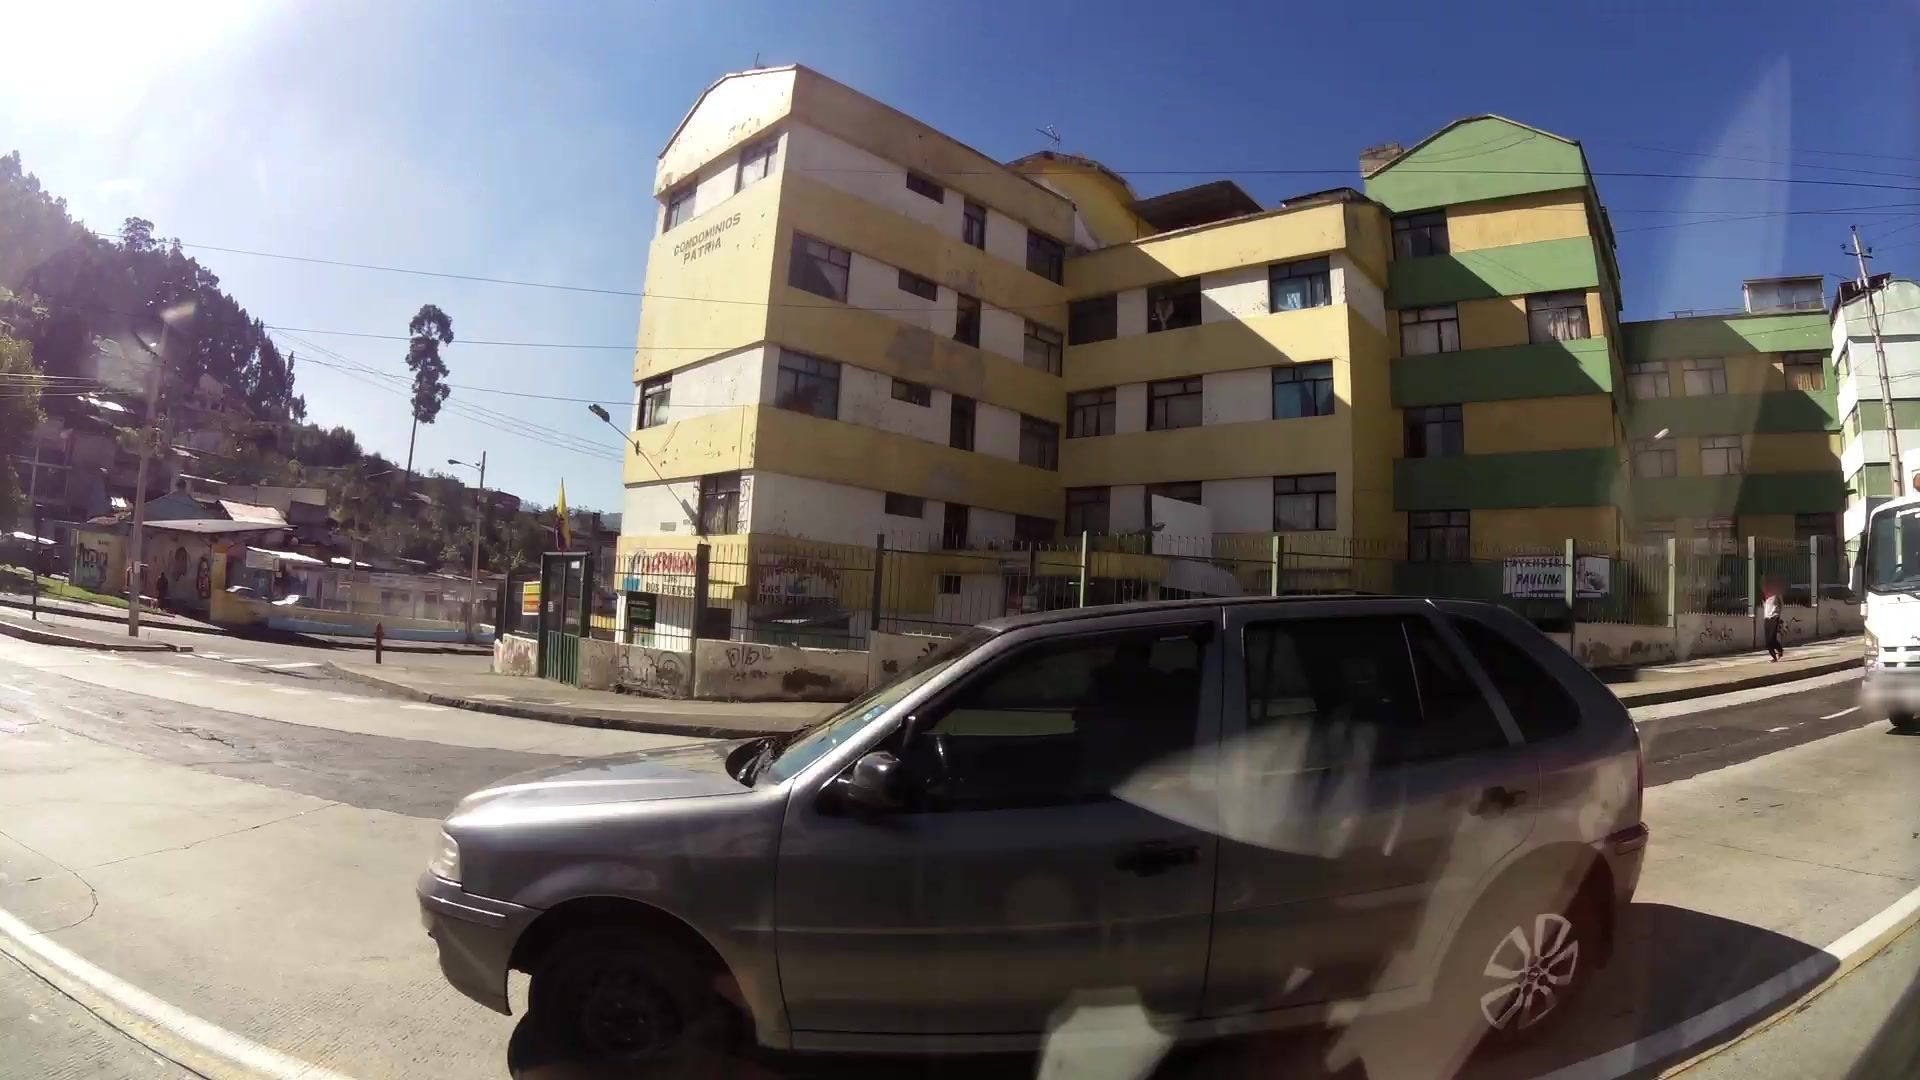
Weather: clear
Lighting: day
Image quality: good
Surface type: driving surface
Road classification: primary
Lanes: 2
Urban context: urban centre
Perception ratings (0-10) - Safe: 3.65, Lively: 7.76, Beautiful: 3.57, Boring: 5.17, Depressing: 6.88, Wealthy: 6.72